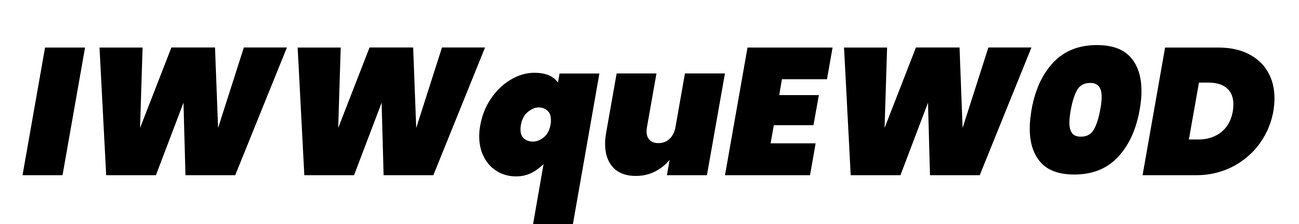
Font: Poppins-BlackItalic